Aerial crown-view tile of a tropical tree (Barro Colorado Island, Panama), acquired 20250915:
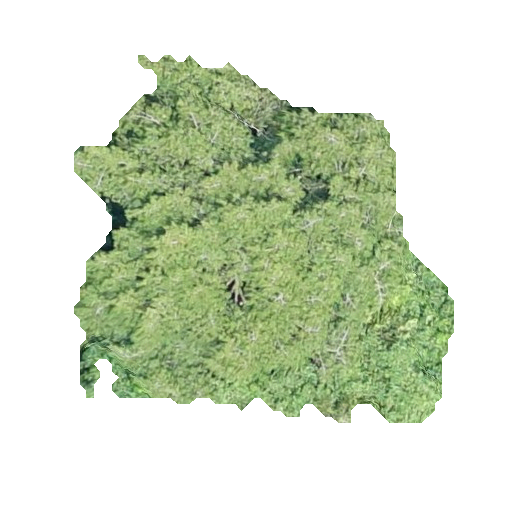
Species: Virola surinamensis
GBIF accepted scientific name: Virola surinamensis
Crown area: 145.318 m²